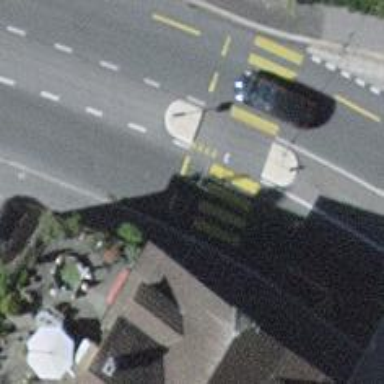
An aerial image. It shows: Marked pedestrian crossing with zebra designation and central island.